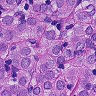
Metastatic tissue present: yes